Question: I am trying to generate a few hundred basic graphics where the shape text and background color is based on a text string.
For this i have chosen to use PowerPoint, because i feel that the image styling is quite comprehensive for my function. The only program that i know how to do this is Adobe Photoshop, however i do not have that software.
I have got the export image function to work, however the image quality of the exported graphic is terrible
How could i get this done with a better image processor?
As can be seen, i have a powerpoint slide with a textbox to hold the stringvalues (Rectangle 5) and my "shape" which will be styled by the two RGB values in the text string.
the string value has the following format (pipe delimited)
-

Code used:
'''
Private Sub btnProcess_Click()
Dim i As Integer
Dim StringsArray As Variant
Dim StringItems As Variant
' Call getlines to break all lines into separate records in stringsarray
StringsArray = getlines()
For i = 0 To UBound(StringsArray)
StringItems = Split(StringsArray(i), "|")
ActivePresentation.Slides("Slide1").Shapes("TextBox 4").TextFrame.TextRange.Text = StringItems(0)
ActivePresentation.Slides("Slide1").Shapes("Rounded Rectangle 7").Fill.ForeColor.RGB = StringItems(1)
ActivePresentation.Slides("Slide1").Shapes("Rounded Rectangle 3").Fill.ForeColor.RGB = StringItems(2)
ActivePresentation.Slides("Slide1").Shapes("Group 6").Export "C: emp
ile.emf", ppShapeFormatEMF, 150, 150, ppRelativeToSlide
Next i
End Sub
Function getlines() As Variant
Dim mylines As Variant
Dim mytext As String
mytext = ActivePresentation.Slides("Slide1").Shapes("Rectangle 5").TextFrame.TextRange.Text
mylines = Split(mytext, vbCr)
getlines = mylines
End Function
'''
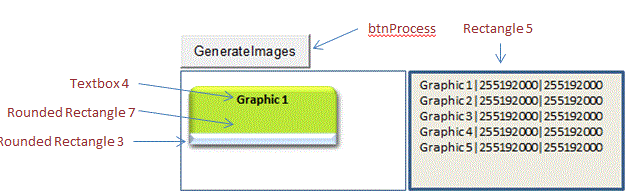
Answer: The vector graphics based PPT object as seen on the PowerPoint slide is not affected by the scale so at all zoom level the object will not appear distorted.
I could not find a way to output the object graphic as a true Metafile even the ppShapeFormatEMF format does not generate a vector based EMF, just a much larger image.
My best solution at the end, was to increase the base size of the PPT object and export the shape object using the ppShapeFormatPNG format thereby increasing the level of detail of the image.
Kinda Obvious.